Question: I am using AJAX to navigate smoothly between page tabs that are setup like this on my Wordpress theme options page:

The tabs are working great and only content in the middle of the page is changed, which is the way I want it.....however due to AJAX loading only partial HTML on each page, my media upload button is no longer working (at least I believe that is the cause of the problem). I would like to know if there is a way to reset the scripts in each page so that my media uploader will work after each AJAX call.
Here is my code for handling the AJAX tab navigation:
'''
jQuery.noConflict();
jQuery('.nav-tab').live('click', function(e){
e.preventDefault();
var link = jQuery(this).attr('href');
jQuery('.page-form').fadeOut(100).load(link + ' .page-form > *', function() {
jQuery('.page-form').fadeIn(100).load(link + ' .page-form > *', function() {
});
});
});
'''
UPDATE: CODE ADDED FOR MEDIA UPLOAD:
'''
<tr>
<td>
<label for="upload_image">
<input style="float:left; width:80%" id="upload_image" type="text" name="upload_image" value="<?php echo $options['upload_image']; ?>" />
<input style="float:right" id="upload_image_button" type="button" value="Upload Image" />
<br/>
</label>
<div id="image-holder">
<img id="upload_image" name="upload_image" src="<?php if ($options['upload_image'] != "" ) { echo $options['upload_image']; } ?>" />
</div>
</td>
<td></td>
</tr>
'''
HERE IS JQUERY I'M USING TO CALL THE IMAGE UPLOADER
'''
jQuery(document).ready(function() {
jQuery('#upload_image_button').click(function() {
formfield = jQuery('#upload_image').attr('name');
tb_show('', 'media-upload.php?type=image&amp;TB_iframe=true');
return false;
});
window.send_to_editor = function(html)
{
imgurl = jQuery('img',html).attr('src');
jQuery('#upload_image').val(imgurl);
imgsrc = '<img src="'+imgurl+'">';
jQuery('#image-holder').html(imgsrc);
tb_remove();
}
});
'''
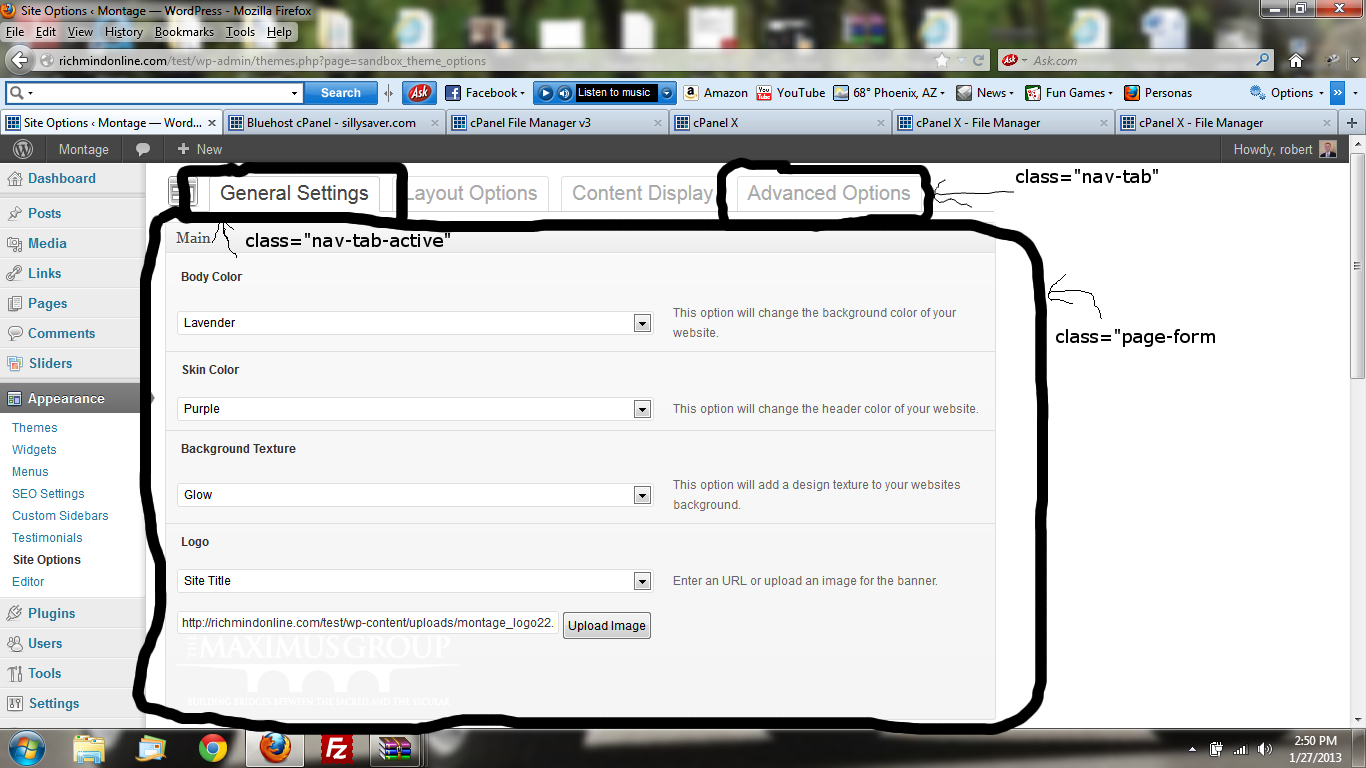
Answer: Change
'''
jQuery('#upload_image_button').click(function() {
'''
to
'''
jQuery(document).on('click', '[id=upload_image_button]', function() {
'''
It's not ideal to use the same 'id' (in fact you should see if you can find a way to get around that), but this should make the click event on the Upload button work even if it was loaded asynchronously.